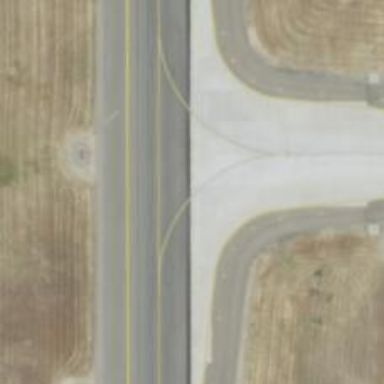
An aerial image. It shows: Image of taxiway at airport.